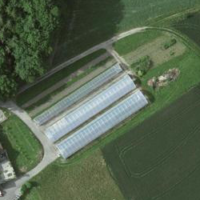
EUNIS habitat code: 52
Species observed at this site:
Bromus hordeaceus